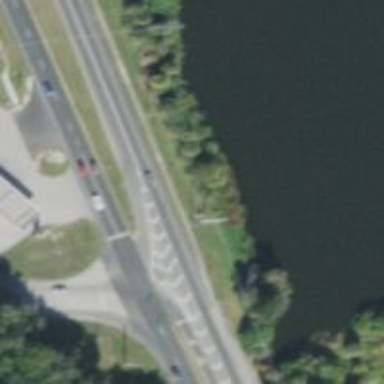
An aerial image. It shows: Primary link road with asphalt surface.